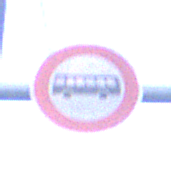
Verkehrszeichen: VerbotKraftomnibusse
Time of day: SunriseSunset
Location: Outdoor (Urban)
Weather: Clear
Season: NotSpecified
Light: Natural